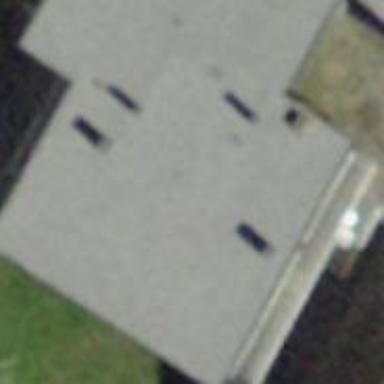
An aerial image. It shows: Building with flat roof.